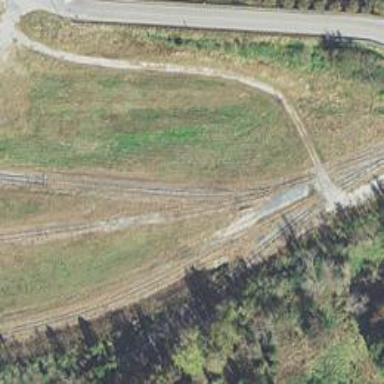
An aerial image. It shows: Railway crossing.